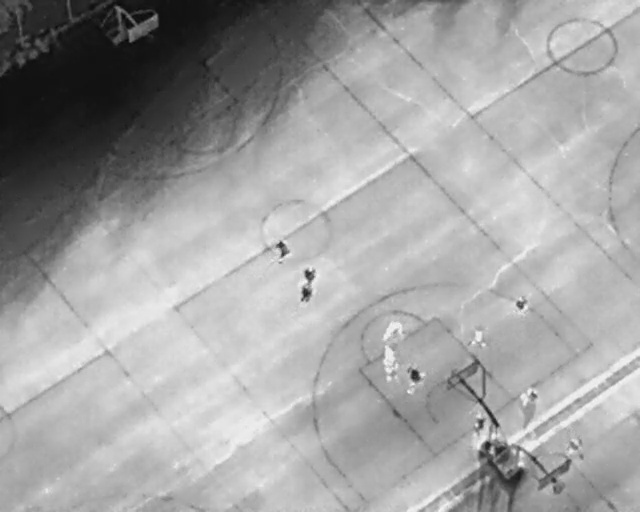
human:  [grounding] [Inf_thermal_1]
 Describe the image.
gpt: In the satellite image, there is  <ref>3 medium person </ref> <box>[[42, 47, 46, 50, 2], [45, 55, 49, 58, 2], [46, 52, 49, 54, 2]]</box> located at center,  <ref>2 large person </ref> <box>[[63, 72, 67, 75, 2], [58, 69, 63, 72, 2]]</box> located at bottom,  <ref>1 medium person </ref> <box>[[79, 57, 82, 60, 2]]</box> located at right,  <ref>1 large person </ref> <box>[[72, 64, 76, 67, 2]]</box> located at right,  <ref>1 large person </ref> <box>[[59, 62, 63, 66, 2]]</box> located at center,  <ref>2 medium person </ref> <box>[[73, 81, 76, 83, 2], [88, 85, 91, 88, 2]]</box> located at bottom right,  <ref>1 large person </ref> <box>[[81, 75, 84, 78, 2]]</box> located at bottom right.